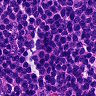
Metastatic tissue present: no